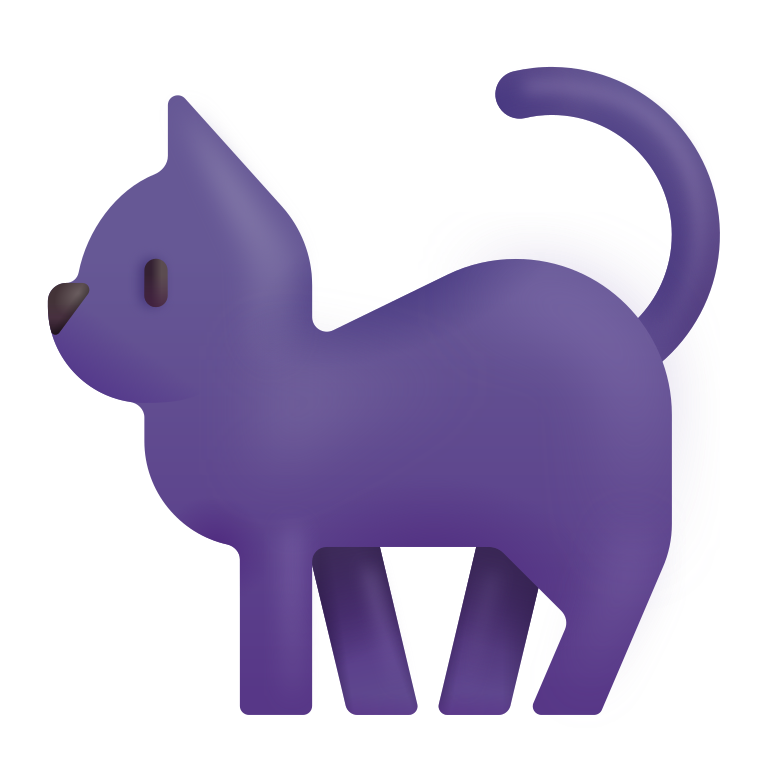
black cat color